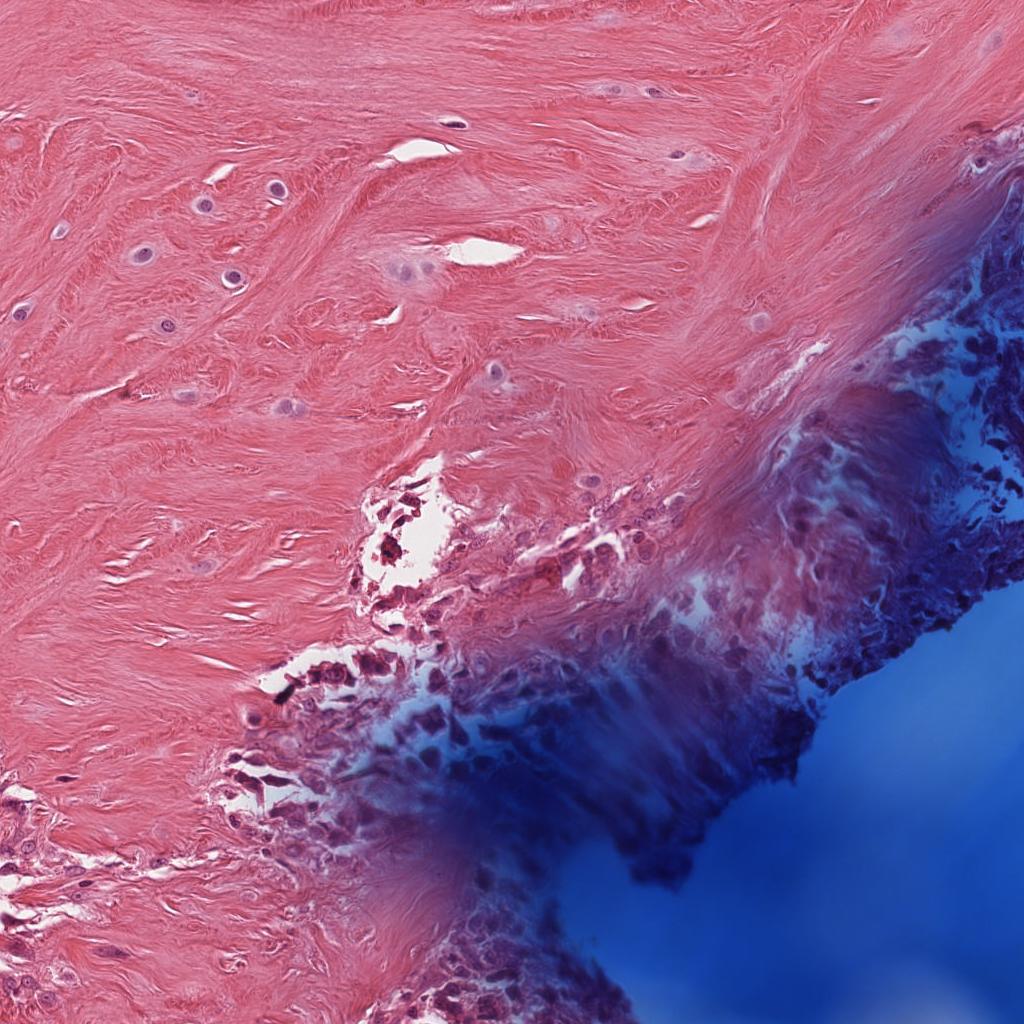
Label: Non-Tumor